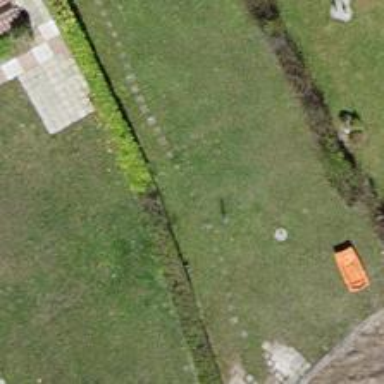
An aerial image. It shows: Hedge acting as barrier.